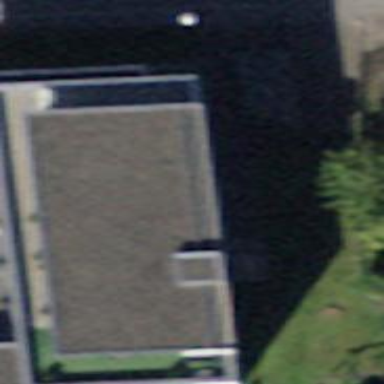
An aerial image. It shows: Flat-roofed building.